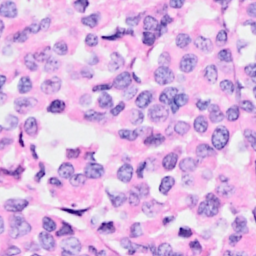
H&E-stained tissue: Breast